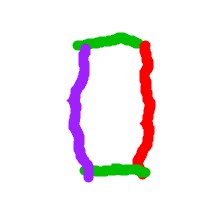
Shape: rectangle